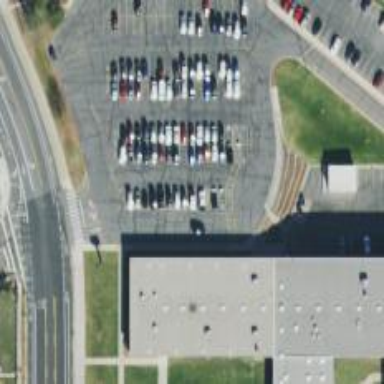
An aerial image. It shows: Parking space.